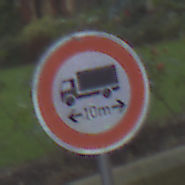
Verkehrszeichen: TatsaechlicheLaenge
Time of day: Midday
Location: Outdoor (Urban)
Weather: Overcast
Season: NotSpecified
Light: Natural